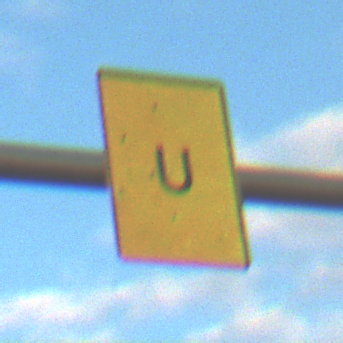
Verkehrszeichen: AnkuendigungOderFortsetzungUmleitungOhnePfeilsymbol
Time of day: SunriseSunset
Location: Outdoor (RoadRail)
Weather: PartlyCloudy
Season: NotSpecified
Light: Natural